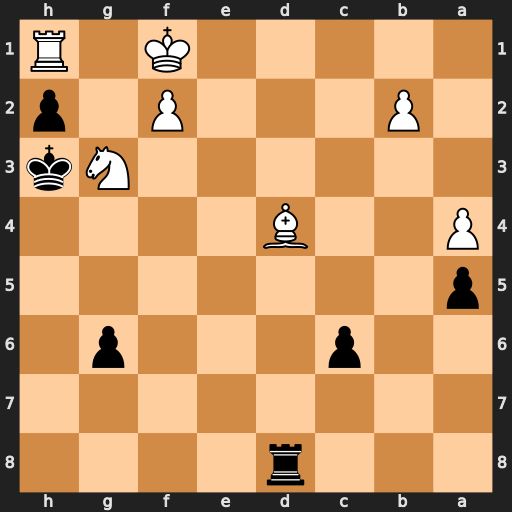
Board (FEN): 3r4/8/2p3p1/p7/P2B4/6Nk/1P3P1p/5K1R
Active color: b
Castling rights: -
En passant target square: -
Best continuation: Rxd4 Ke2 Kg2